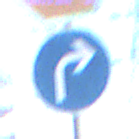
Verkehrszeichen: VorgeschriebeneFahrtrichtungRechts
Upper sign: Stop
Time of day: Dawn
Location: Outdoor (Nature)
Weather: Clear
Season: NotSpecified
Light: Natural